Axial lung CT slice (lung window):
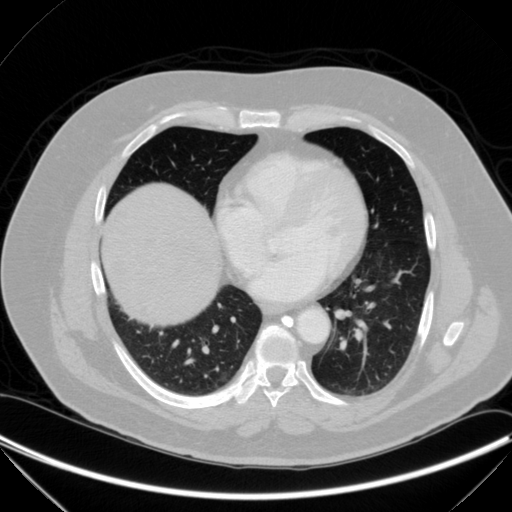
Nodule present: no